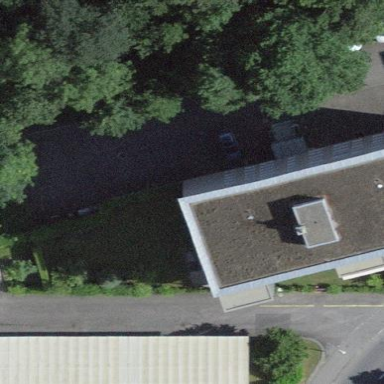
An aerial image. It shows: Building.